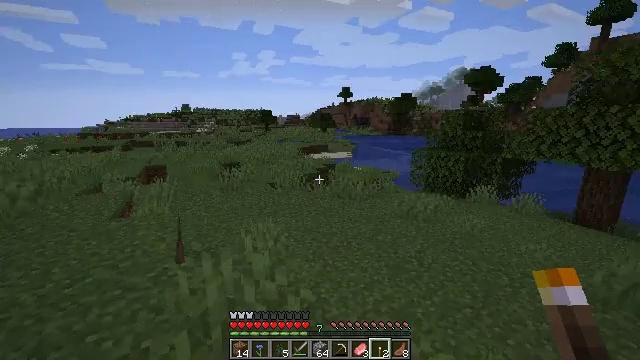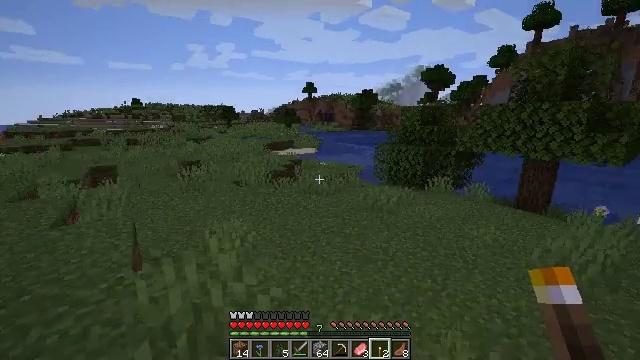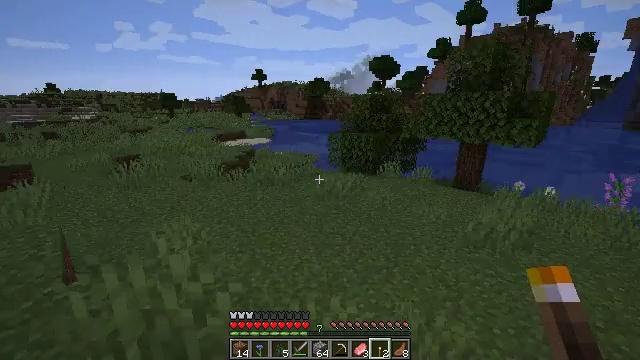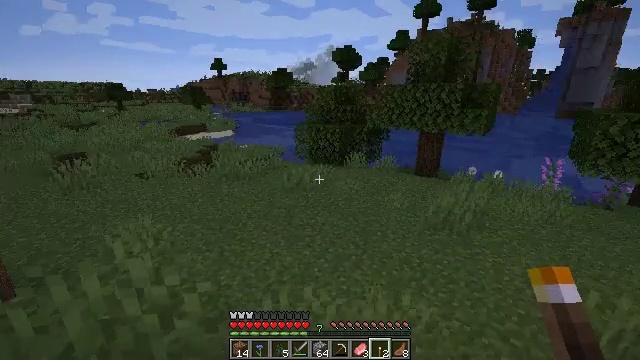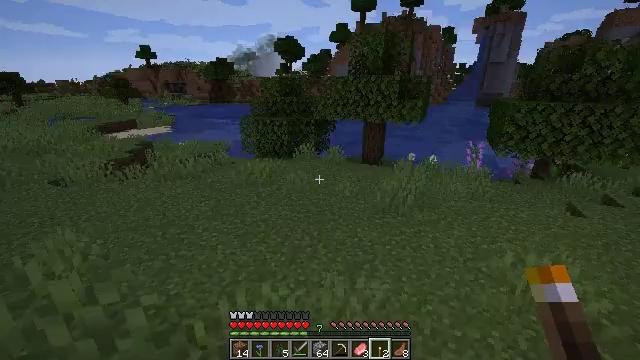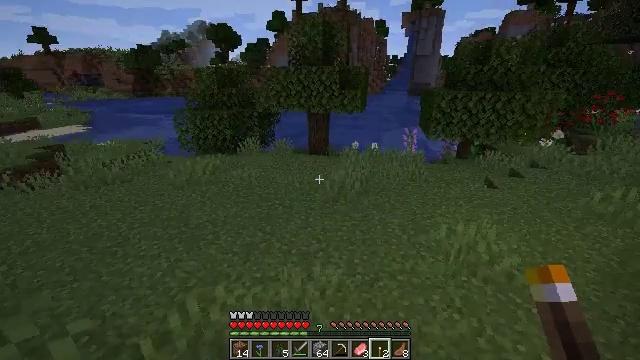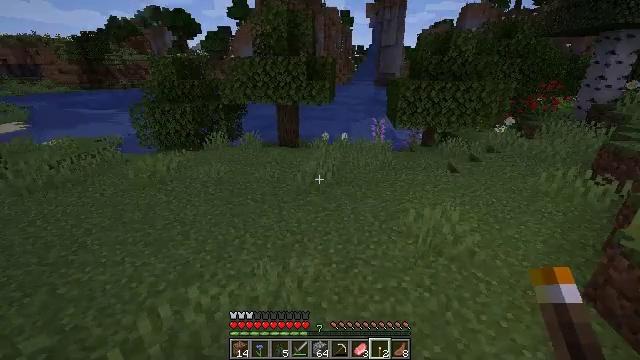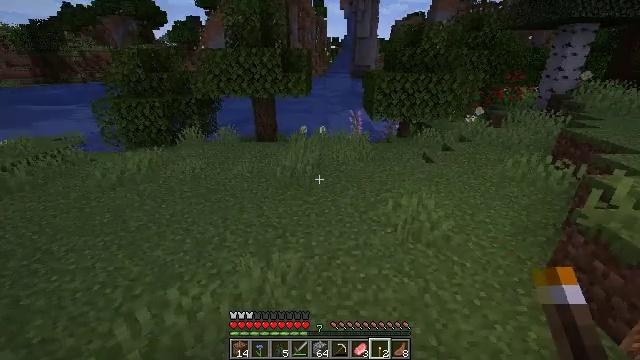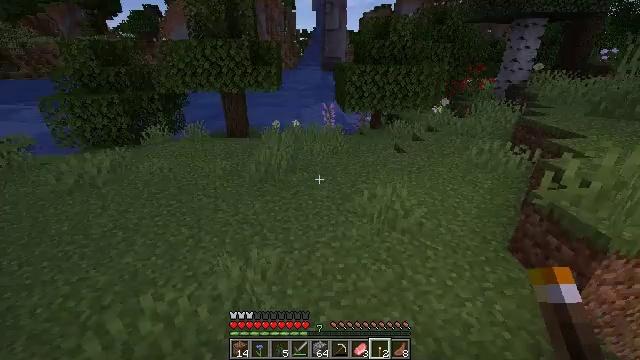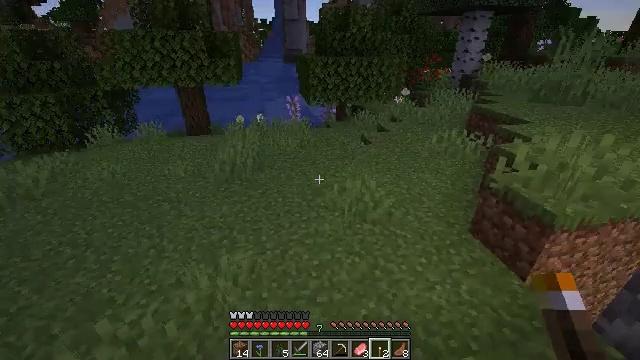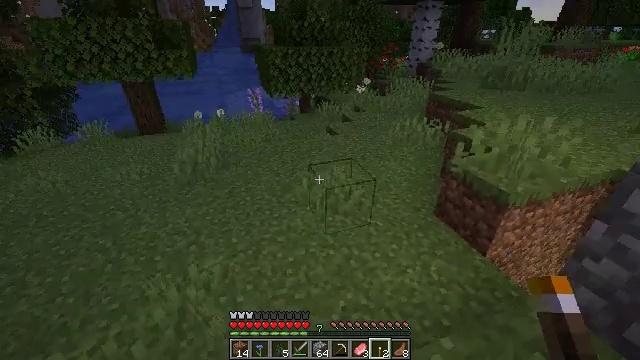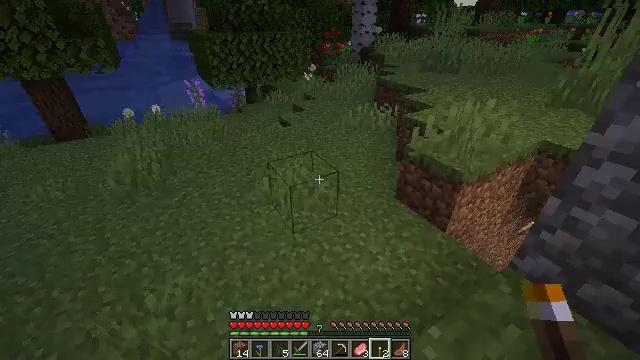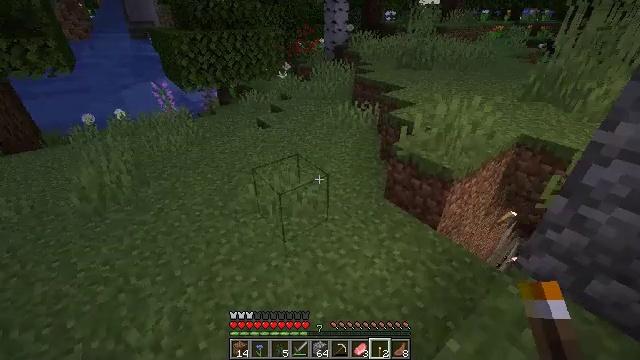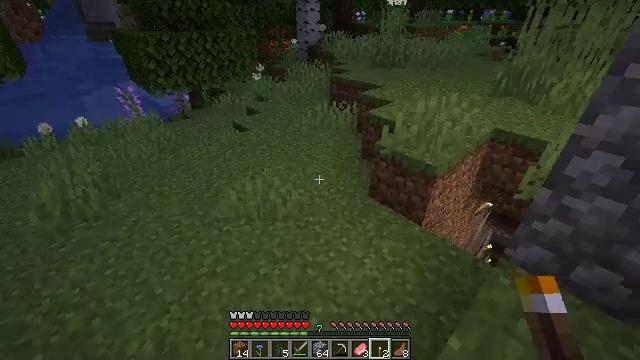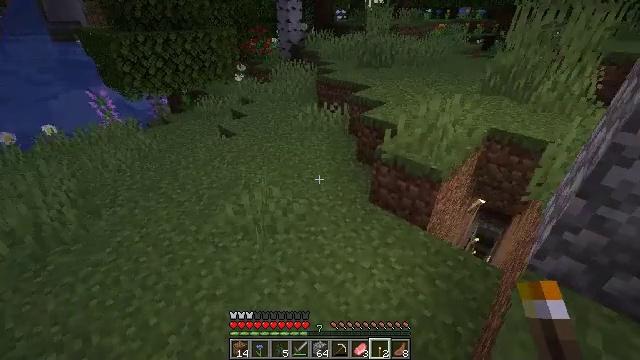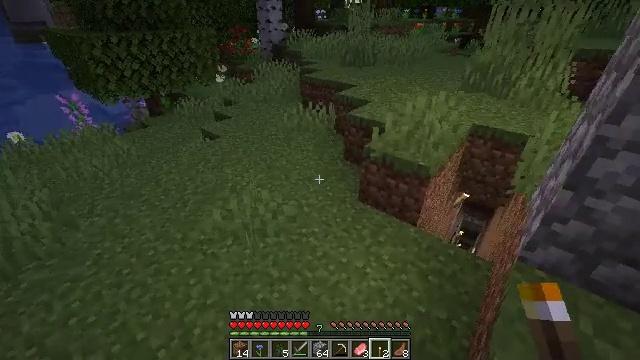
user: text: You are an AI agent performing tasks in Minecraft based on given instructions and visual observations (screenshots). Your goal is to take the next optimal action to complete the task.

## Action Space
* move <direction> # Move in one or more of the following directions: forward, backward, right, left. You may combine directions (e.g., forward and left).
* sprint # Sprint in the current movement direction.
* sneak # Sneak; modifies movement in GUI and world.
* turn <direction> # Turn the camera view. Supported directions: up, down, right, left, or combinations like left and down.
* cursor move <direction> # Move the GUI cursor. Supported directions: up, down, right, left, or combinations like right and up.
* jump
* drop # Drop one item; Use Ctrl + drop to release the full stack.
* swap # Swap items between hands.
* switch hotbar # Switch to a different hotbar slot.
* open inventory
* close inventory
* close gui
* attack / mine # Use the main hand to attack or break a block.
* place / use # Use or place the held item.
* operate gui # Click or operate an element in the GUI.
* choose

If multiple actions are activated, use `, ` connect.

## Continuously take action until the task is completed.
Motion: motion action
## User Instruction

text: Craft a set of cobblestone stairs with cobblestone.
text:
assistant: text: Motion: turn right
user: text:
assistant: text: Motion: turn right and down
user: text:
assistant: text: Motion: turn right and down
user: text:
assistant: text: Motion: turn right and down
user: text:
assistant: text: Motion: turn right and down
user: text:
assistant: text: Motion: turn right and down
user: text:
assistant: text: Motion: turn right and down
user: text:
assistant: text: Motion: turn right and down
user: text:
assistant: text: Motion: move forward, turn right and down
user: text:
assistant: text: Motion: move forward and move left, turn right and down
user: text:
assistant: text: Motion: move forward and move left, turn right and down
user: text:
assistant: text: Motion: move forward and move left, turn right
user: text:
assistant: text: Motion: move forward and move left, turn right
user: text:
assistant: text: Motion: move forward and move left, turn right
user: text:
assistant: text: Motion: move forward and move left, turn right
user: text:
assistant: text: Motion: move forward, turn right
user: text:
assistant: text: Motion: move forward, turn right
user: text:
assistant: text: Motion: turn right
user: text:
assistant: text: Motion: turn right
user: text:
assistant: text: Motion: turn right
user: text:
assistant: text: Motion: turn right
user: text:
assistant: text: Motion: no_op
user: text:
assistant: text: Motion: no_op
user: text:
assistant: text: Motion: no_op
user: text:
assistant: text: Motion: no_op
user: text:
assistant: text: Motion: turn right and up
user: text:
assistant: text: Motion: turn right
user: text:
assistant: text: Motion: move forward
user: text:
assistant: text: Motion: move forward, turn right
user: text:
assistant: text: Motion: move forward